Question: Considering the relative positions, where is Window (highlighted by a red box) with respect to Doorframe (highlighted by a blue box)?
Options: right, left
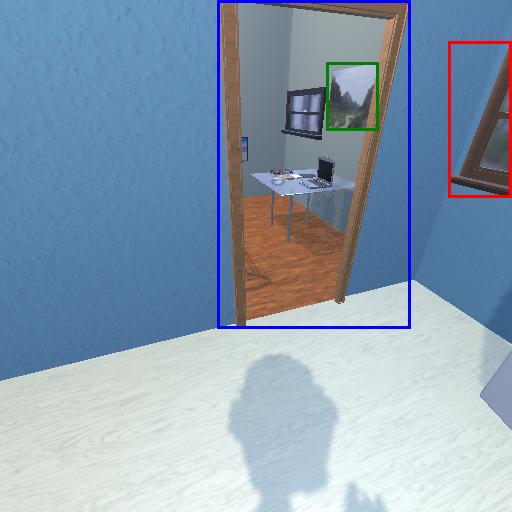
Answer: right